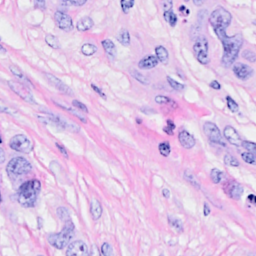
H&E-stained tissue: Breast